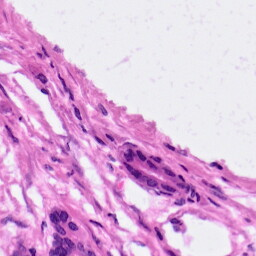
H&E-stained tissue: Pancreatic